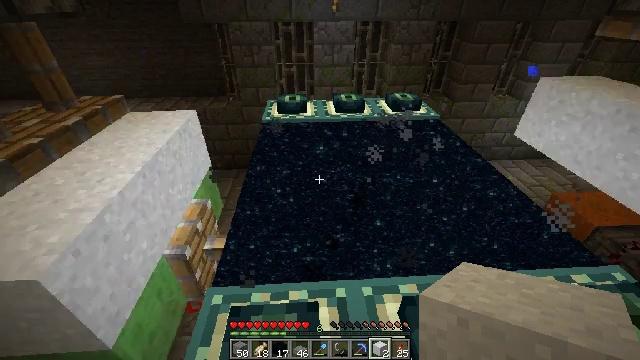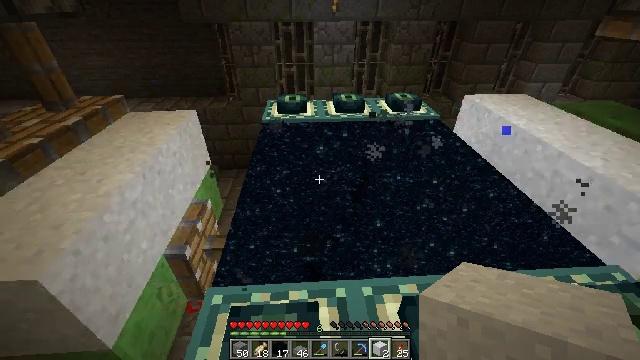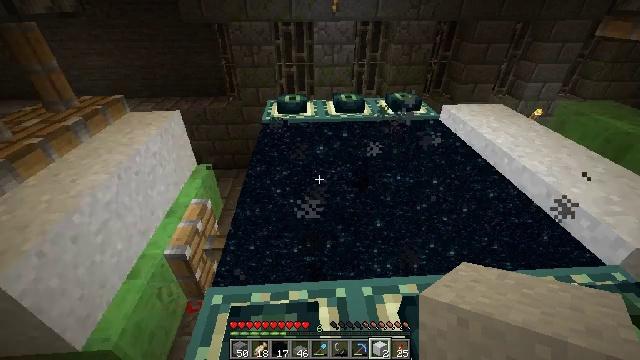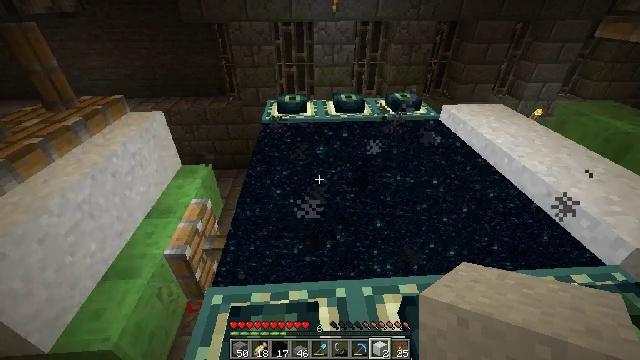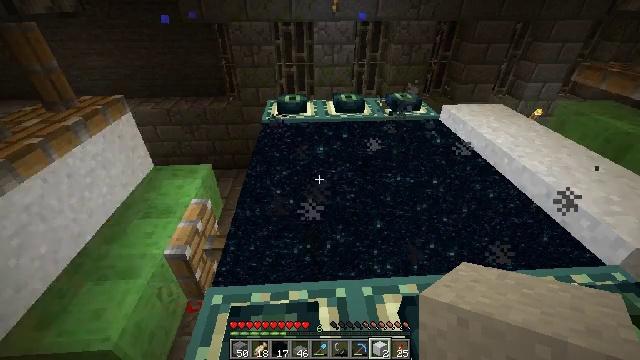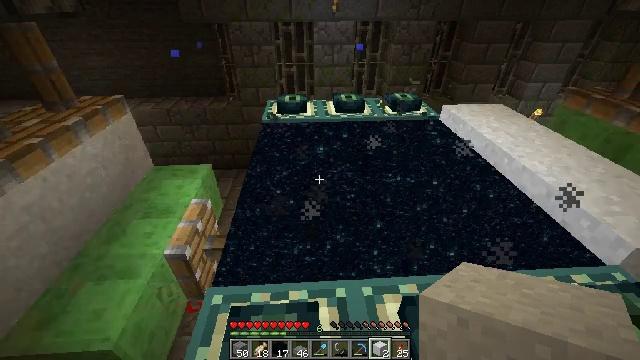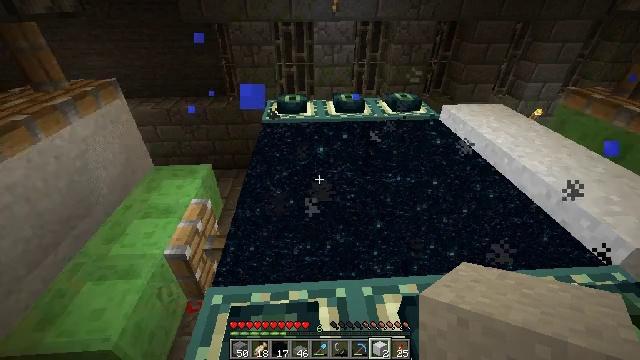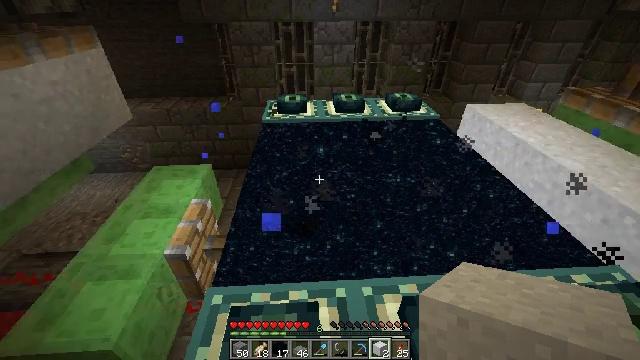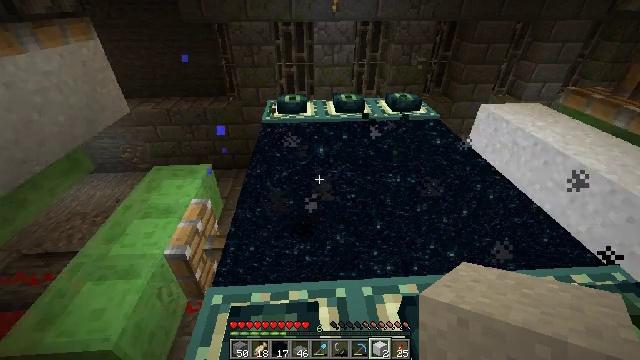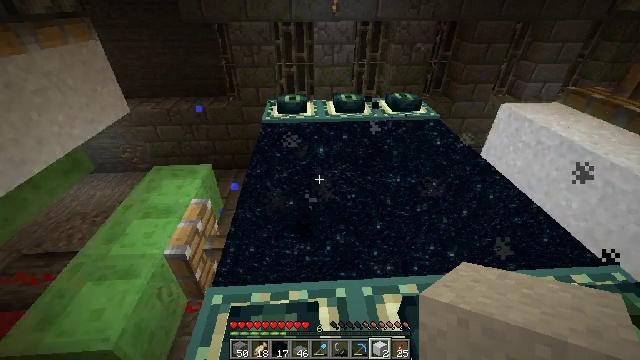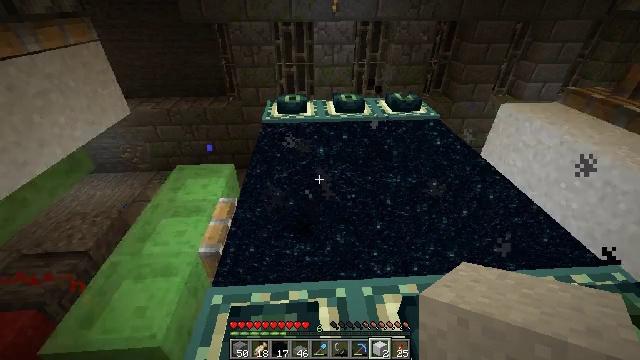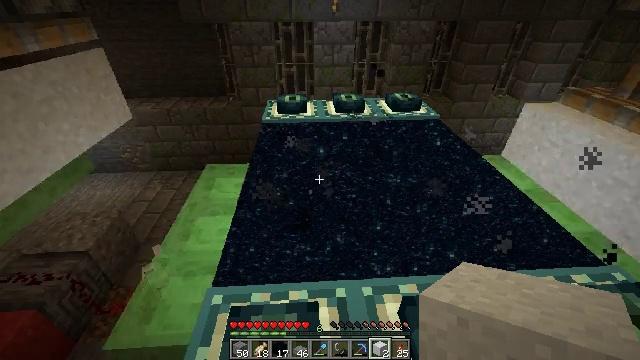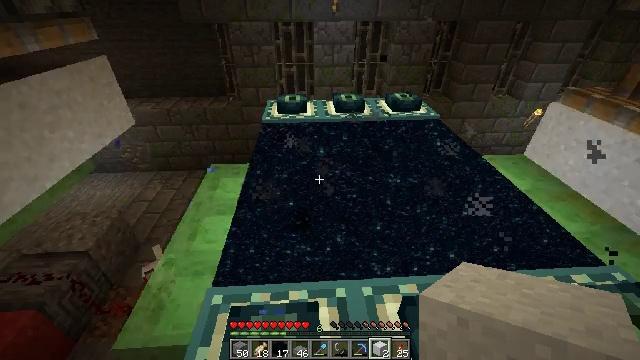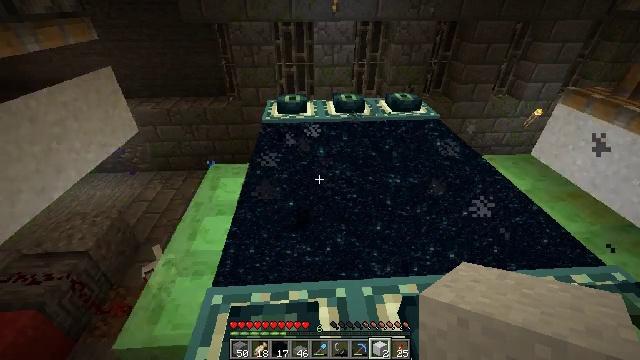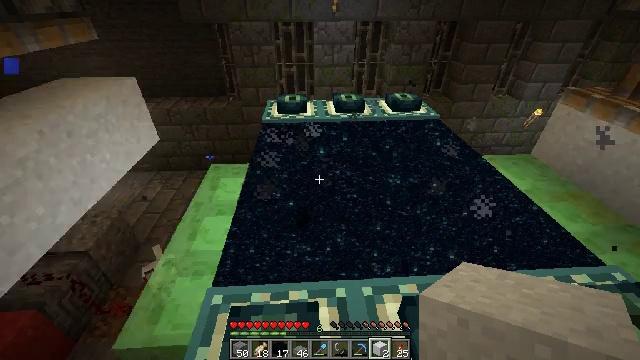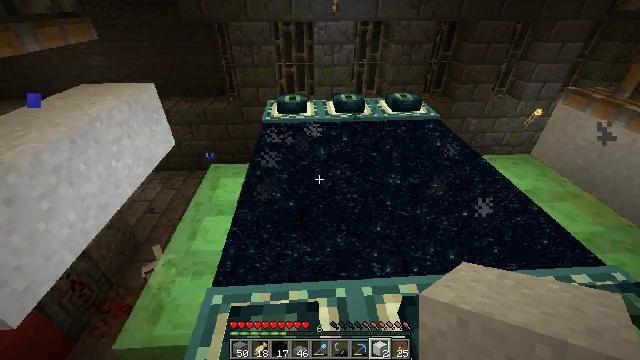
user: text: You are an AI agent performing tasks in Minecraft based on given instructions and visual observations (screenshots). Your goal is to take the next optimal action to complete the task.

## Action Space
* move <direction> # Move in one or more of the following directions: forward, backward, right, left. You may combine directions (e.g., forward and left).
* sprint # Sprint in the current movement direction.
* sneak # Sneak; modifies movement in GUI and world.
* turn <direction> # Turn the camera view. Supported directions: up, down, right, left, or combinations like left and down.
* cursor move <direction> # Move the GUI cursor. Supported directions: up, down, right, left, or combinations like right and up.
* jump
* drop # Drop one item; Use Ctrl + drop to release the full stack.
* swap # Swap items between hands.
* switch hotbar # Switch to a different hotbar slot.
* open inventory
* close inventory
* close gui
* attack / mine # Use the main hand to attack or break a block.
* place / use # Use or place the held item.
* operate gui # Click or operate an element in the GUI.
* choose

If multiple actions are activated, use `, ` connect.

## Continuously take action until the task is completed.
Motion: motion action
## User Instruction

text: Retrieve white concrete powder from the ground.
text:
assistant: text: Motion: no_op
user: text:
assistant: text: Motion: no_op
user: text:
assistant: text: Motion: no_op
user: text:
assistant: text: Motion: no_op
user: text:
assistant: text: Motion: no_op
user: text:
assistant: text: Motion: no_op
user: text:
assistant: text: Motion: no_op
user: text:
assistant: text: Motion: no_op
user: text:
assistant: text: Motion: no_op
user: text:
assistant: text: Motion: no_op
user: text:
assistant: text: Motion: no_op
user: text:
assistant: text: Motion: no_op
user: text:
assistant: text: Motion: no_op
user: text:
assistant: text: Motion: no_op
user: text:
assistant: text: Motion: no_op
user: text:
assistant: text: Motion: no_op
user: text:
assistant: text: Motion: no_op
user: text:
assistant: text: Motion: no_op
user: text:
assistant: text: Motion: no_op
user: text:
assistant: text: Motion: no_op
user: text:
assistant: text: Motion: no_op
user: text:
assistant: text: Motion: no_op
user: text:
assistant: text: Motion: no_op
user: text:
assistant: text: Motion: no_op
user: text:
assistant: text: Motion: no_op
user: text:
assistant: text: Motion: no_op
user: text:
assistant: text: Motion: no_op
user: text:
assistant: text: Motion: no_op
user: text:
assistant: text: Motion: no_op
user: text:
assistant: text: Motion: no_op